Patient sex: F
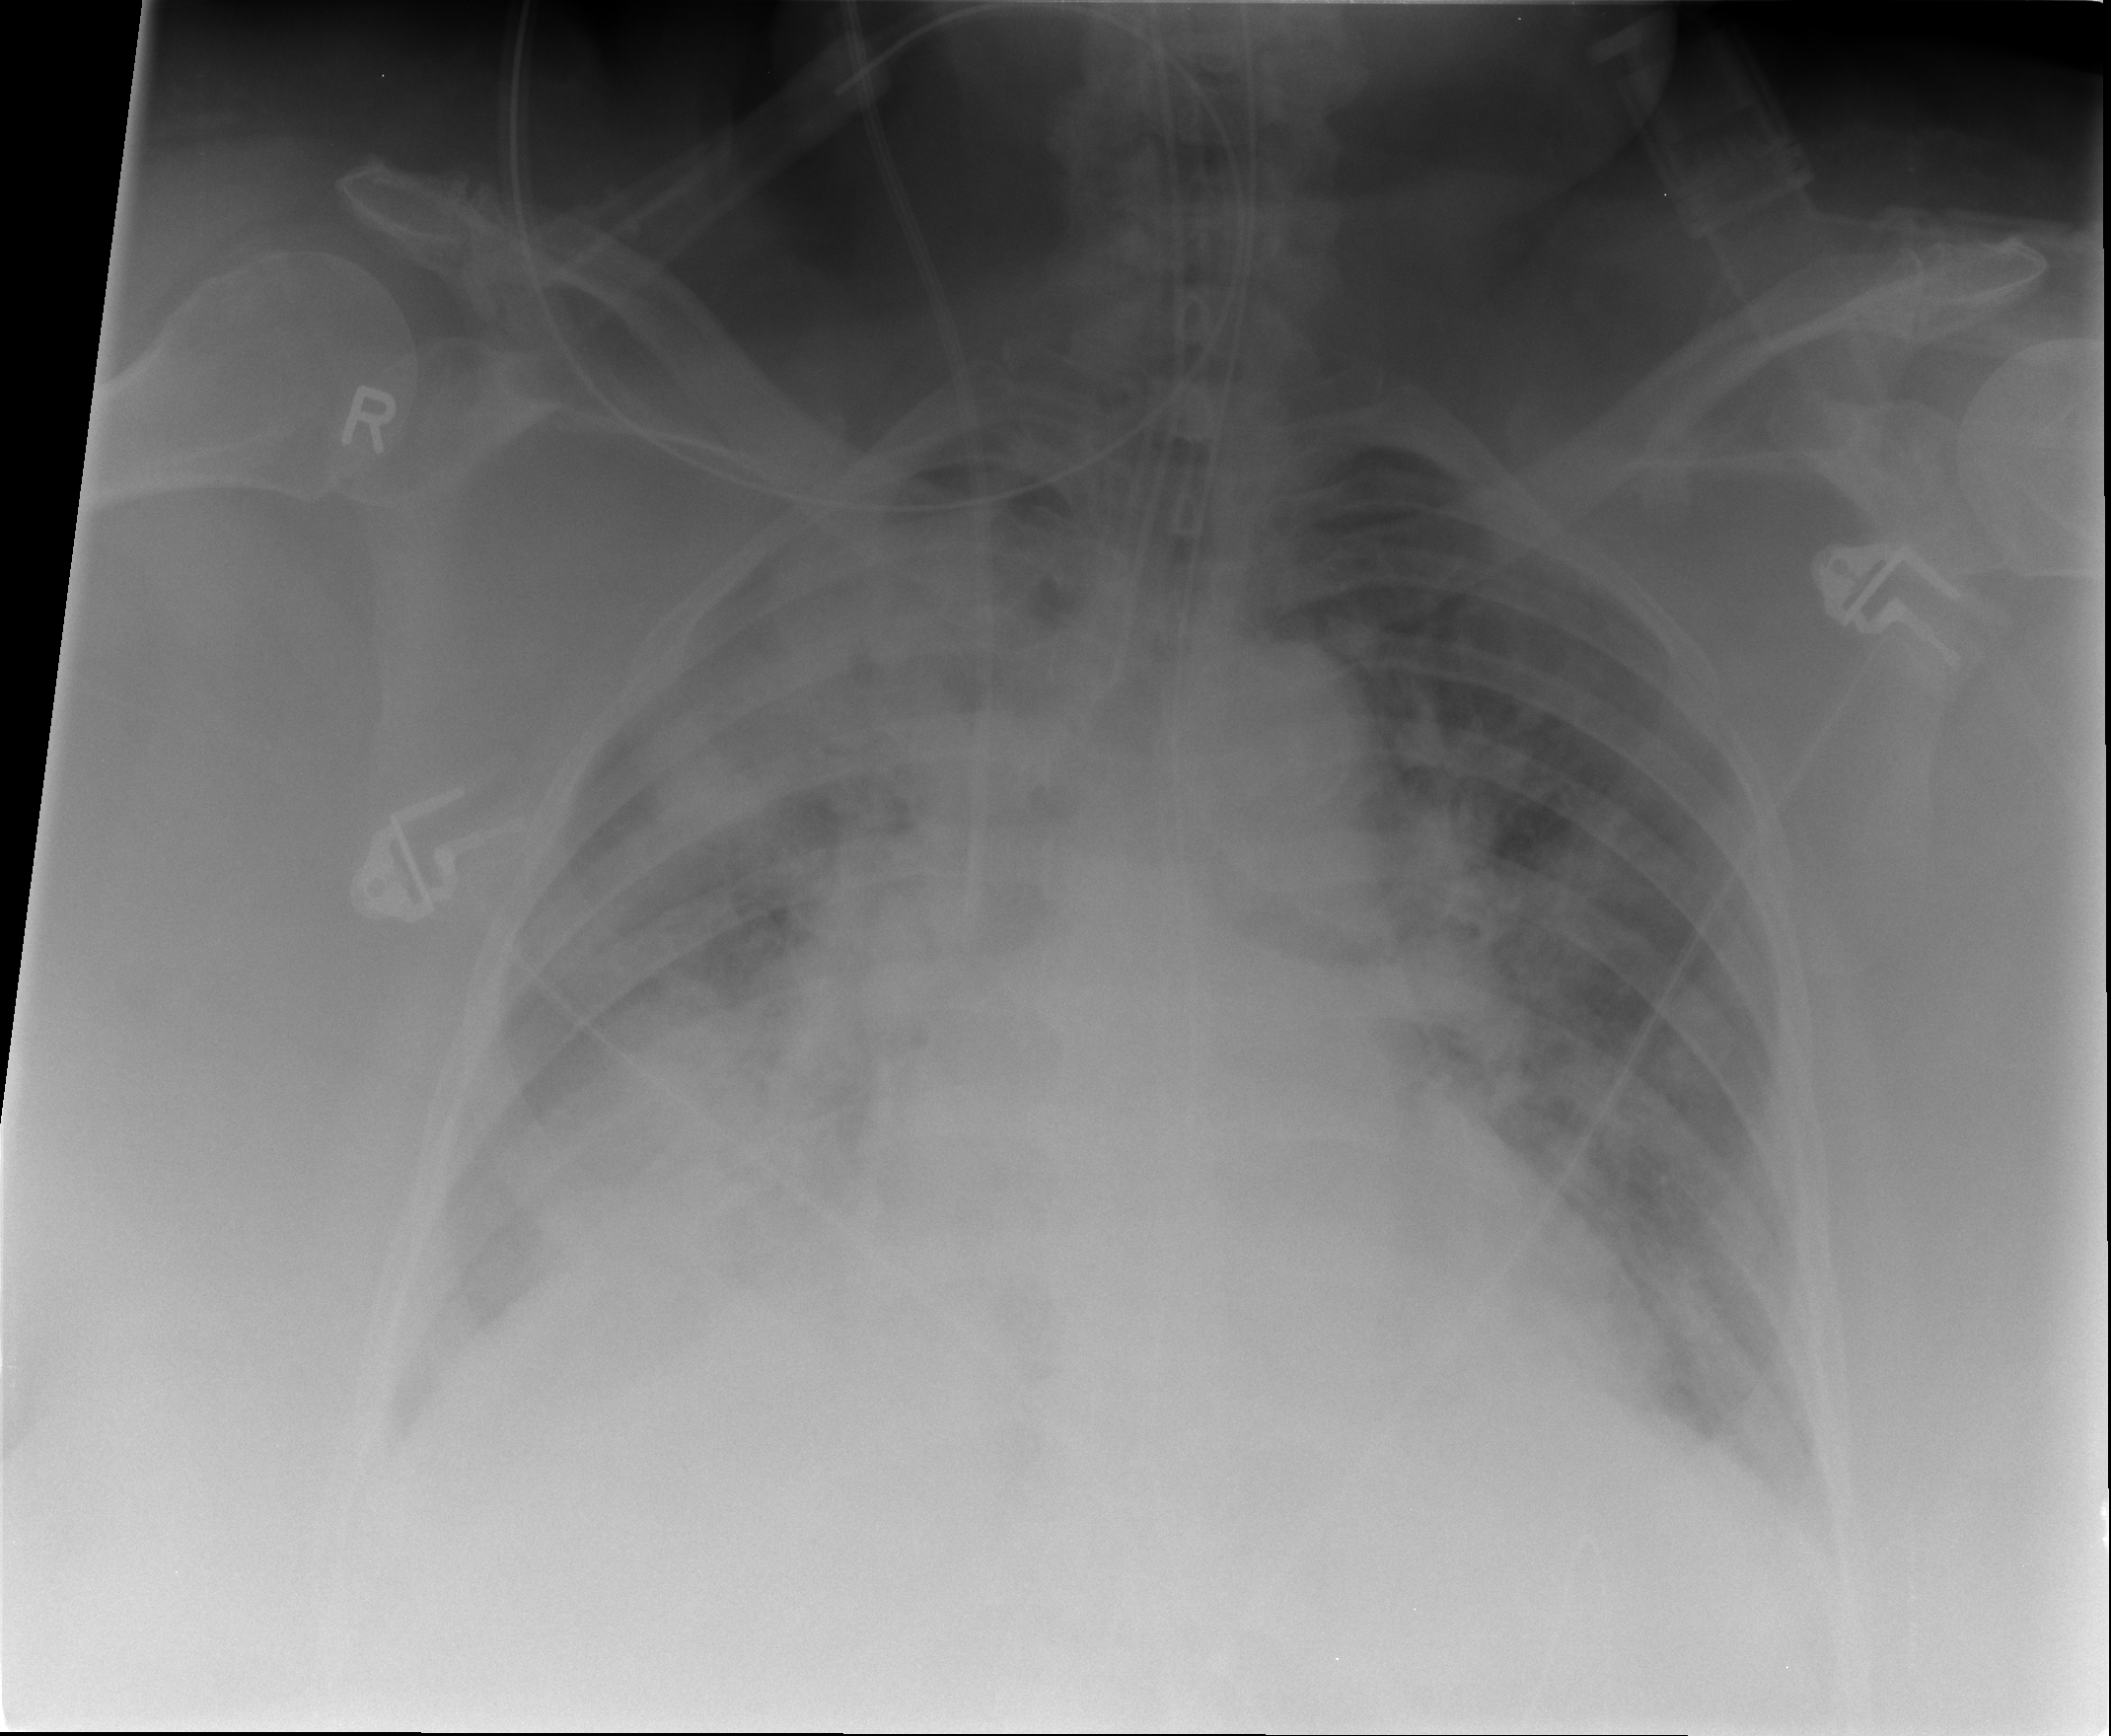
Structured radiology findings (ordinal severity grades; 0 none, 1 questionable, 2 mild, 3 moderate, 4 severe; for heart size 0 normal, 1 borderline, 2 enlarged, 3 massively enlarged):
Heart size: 2
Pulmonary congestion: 3
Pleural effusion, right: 2
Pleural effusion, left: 0
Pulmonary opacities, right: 2
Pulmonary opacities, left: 0
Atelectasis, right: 3
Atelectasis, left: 3